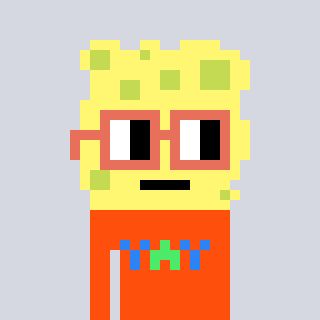
a pixel art character with square orange glasses, a sponge-shaped head and a orange-colored body on a cool background